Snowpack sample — Snodgrass Mountain, Crested Butte, Colorado (2/4/25, 12:06 PM MST)
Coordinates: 38.923, -106.968
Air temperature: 35 °F
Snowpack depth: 80 cm
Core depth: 50 cm
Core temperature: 30.2 °F
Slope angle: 14°, slope face: 78°
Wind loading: low
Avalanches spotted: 0
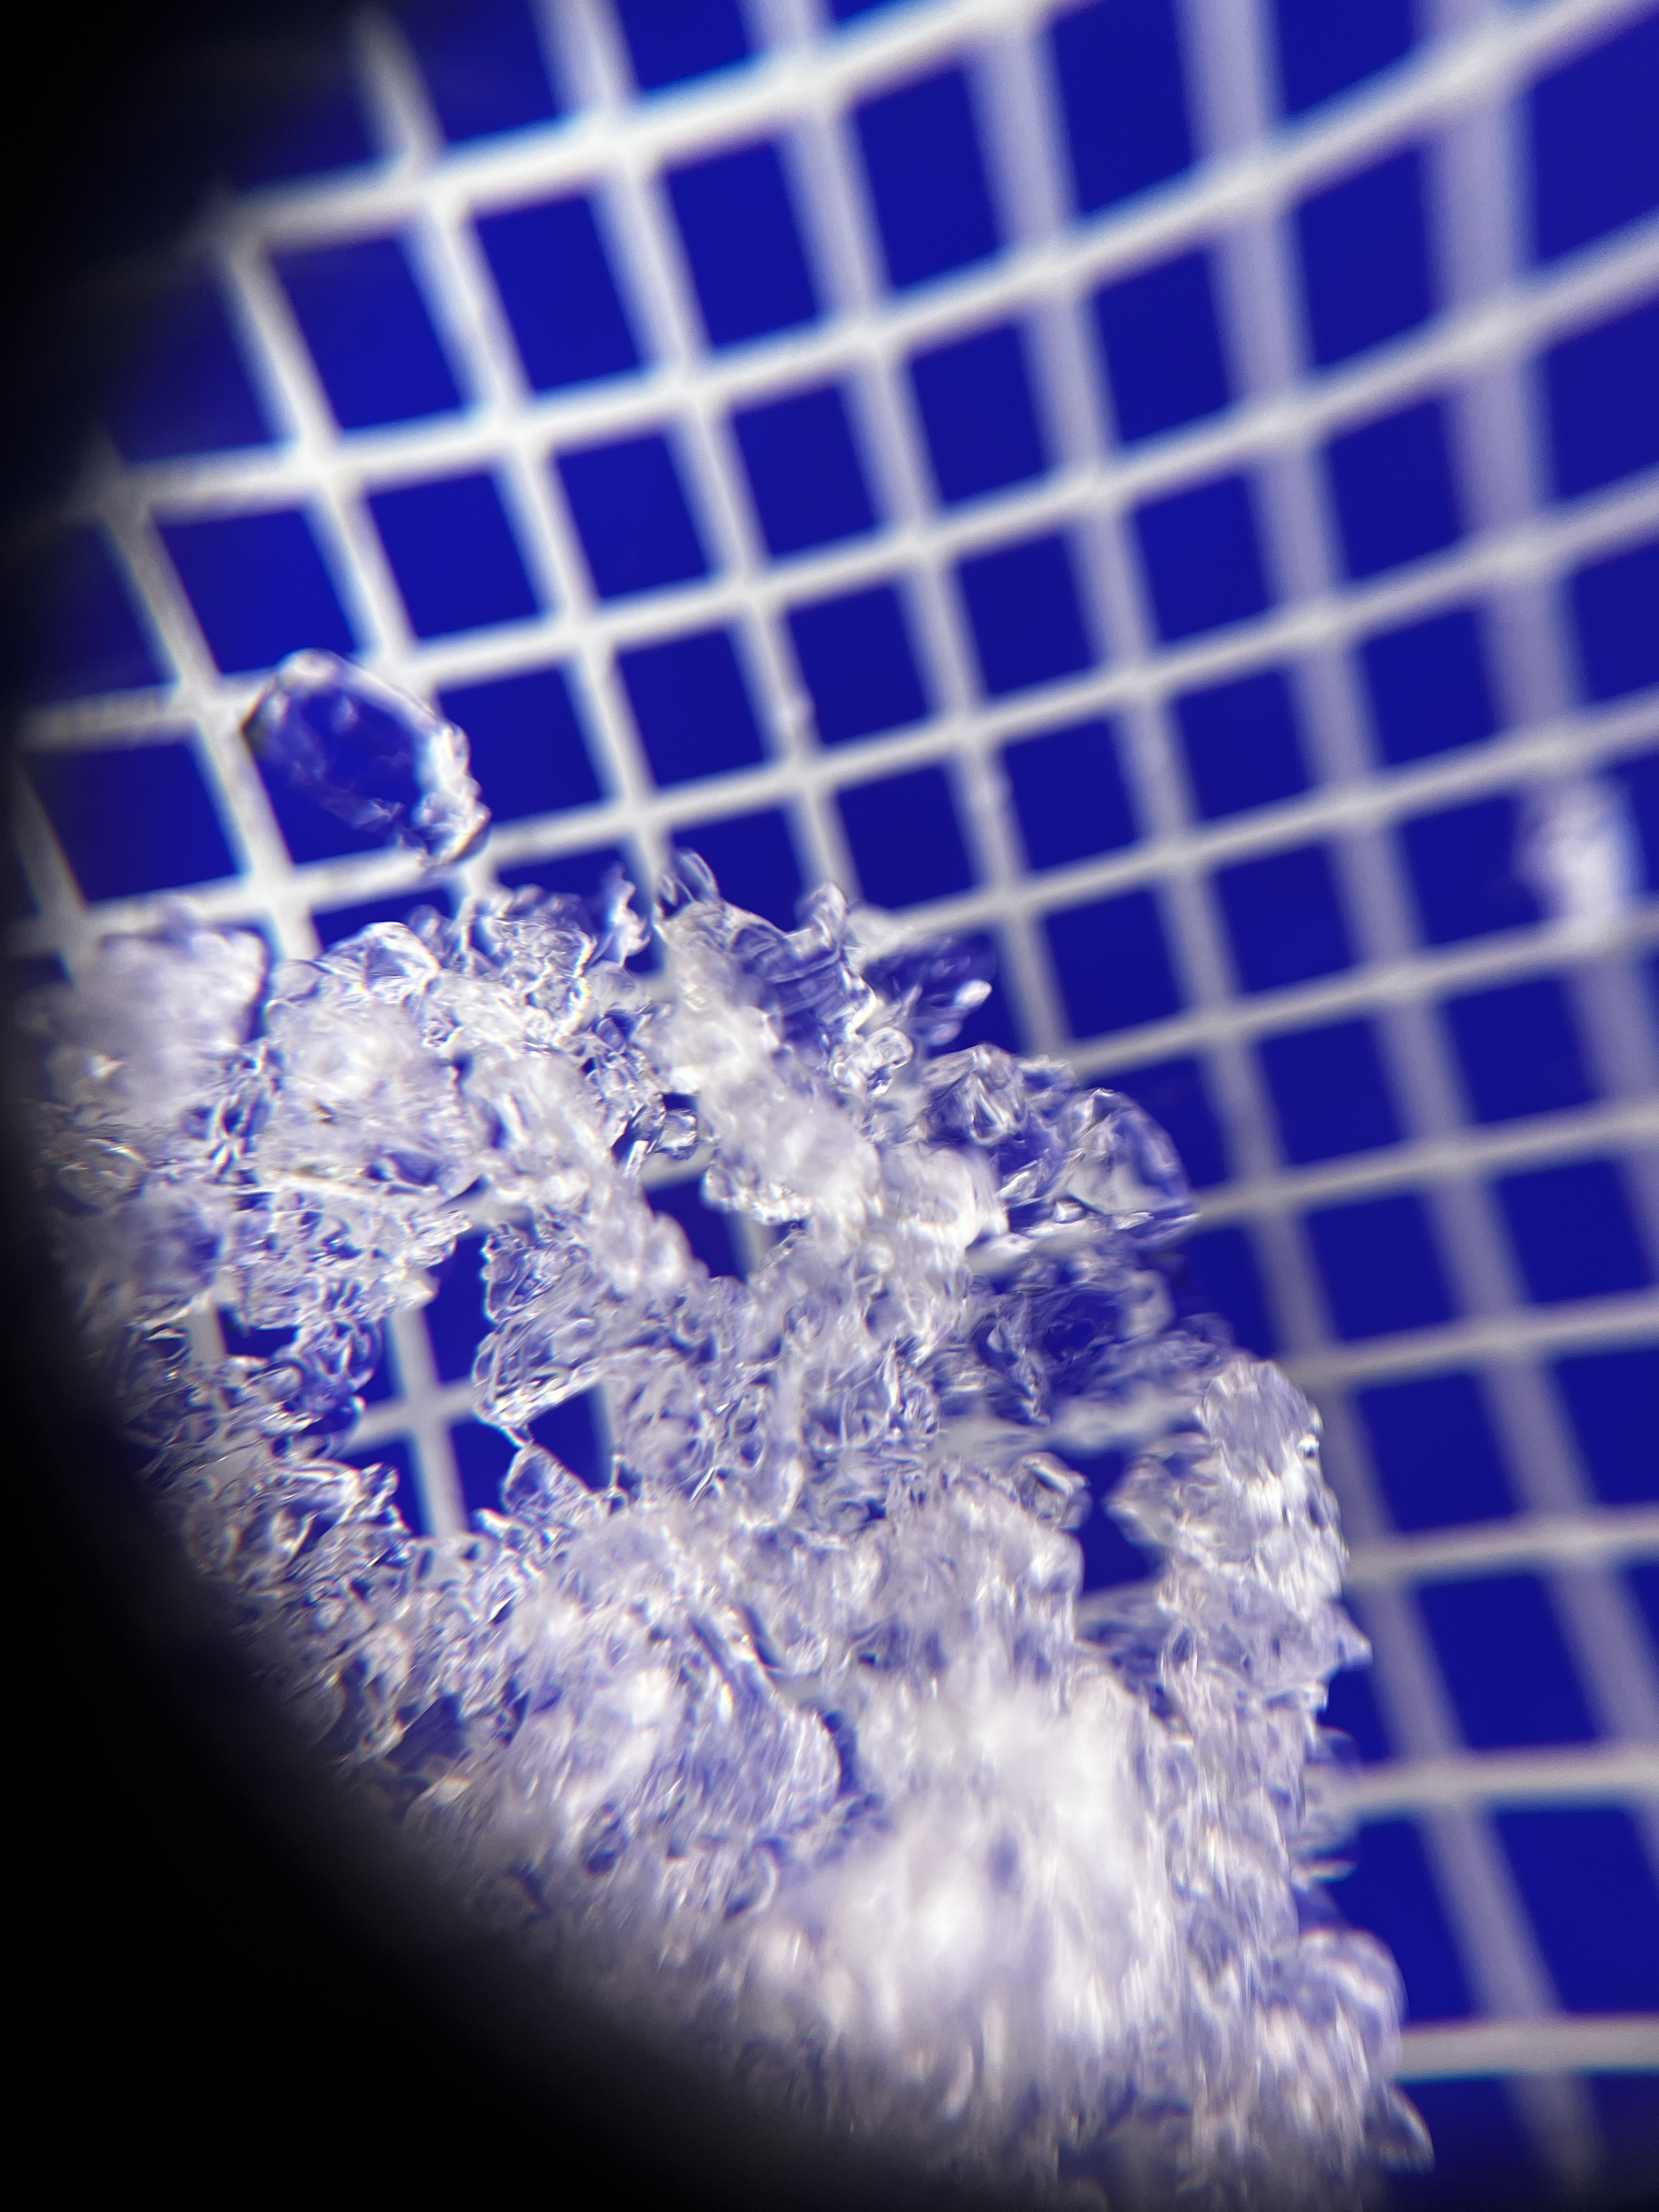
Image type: magnified_profile
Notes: No avalanches nearby, unusually warm weather for the last month reported by residents, Collected 25 yards from treeline